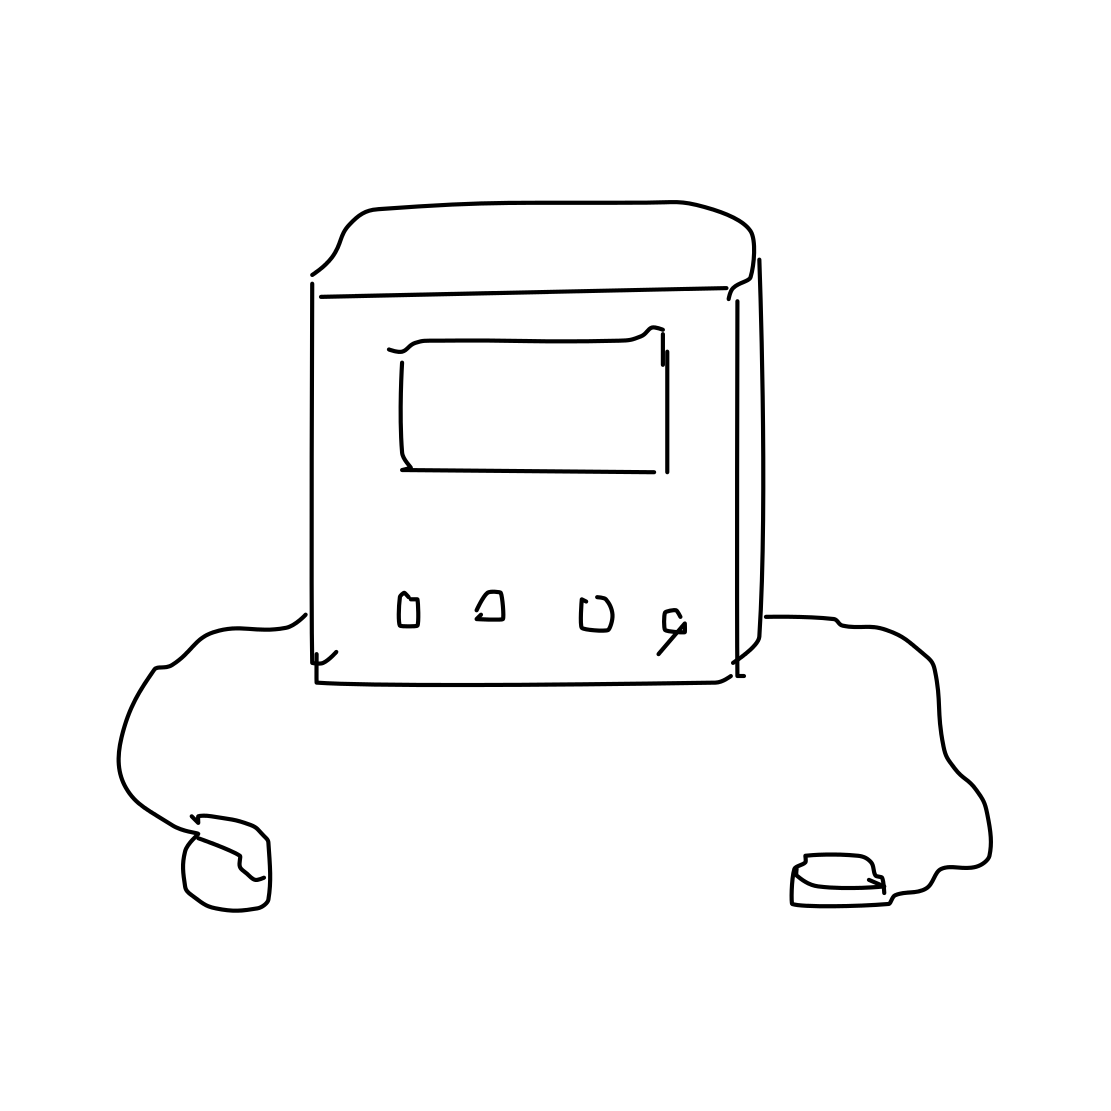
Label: ipod